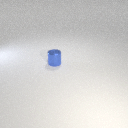
small blue metal cylinder